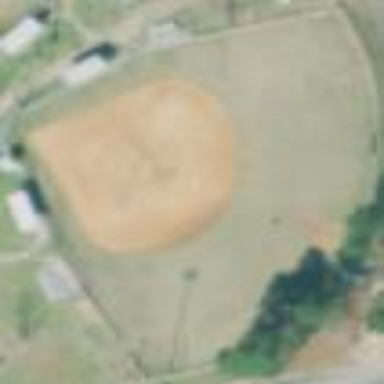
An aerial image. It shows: Baseball/softball pitch for leisure sports.